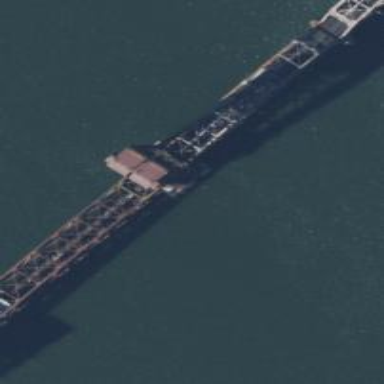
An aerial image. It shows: Lift movable railway bridge.